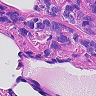
Metastatic tissue present: yes